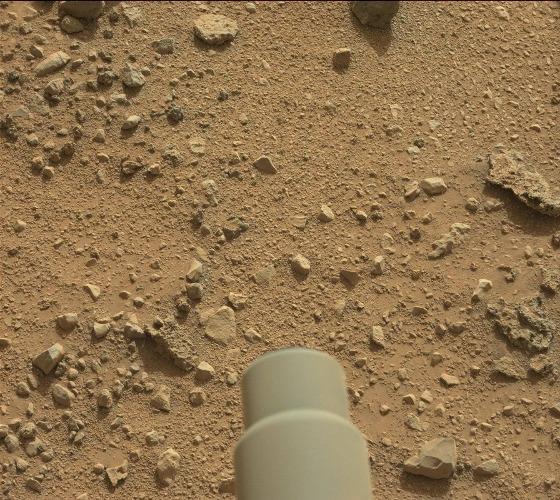
Terrain classes present: Background, Gravel / Sand / Soil, Rock, Shadow